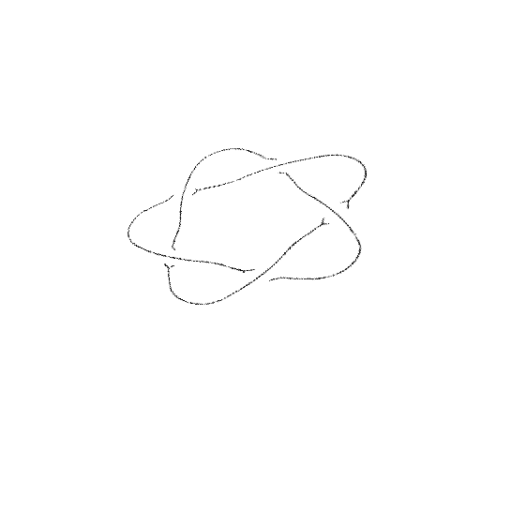
Crossing number: 5